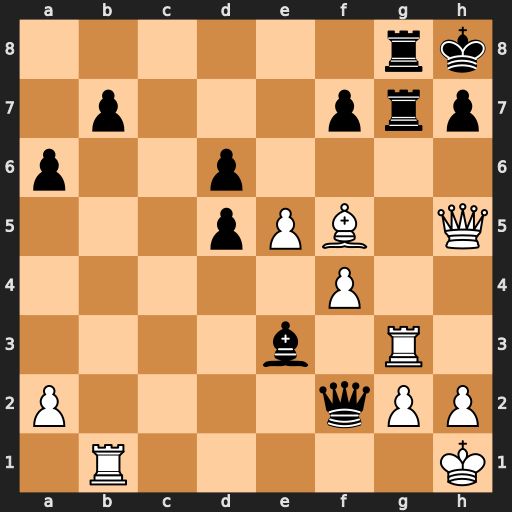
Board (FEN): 6rk/1p3prp/p2p4/3pPB1Q/5P2/4b1R1/P4qPP/1R5K
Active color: w
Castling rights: -
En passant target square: -
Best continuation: e6 Bc1 Rxc1